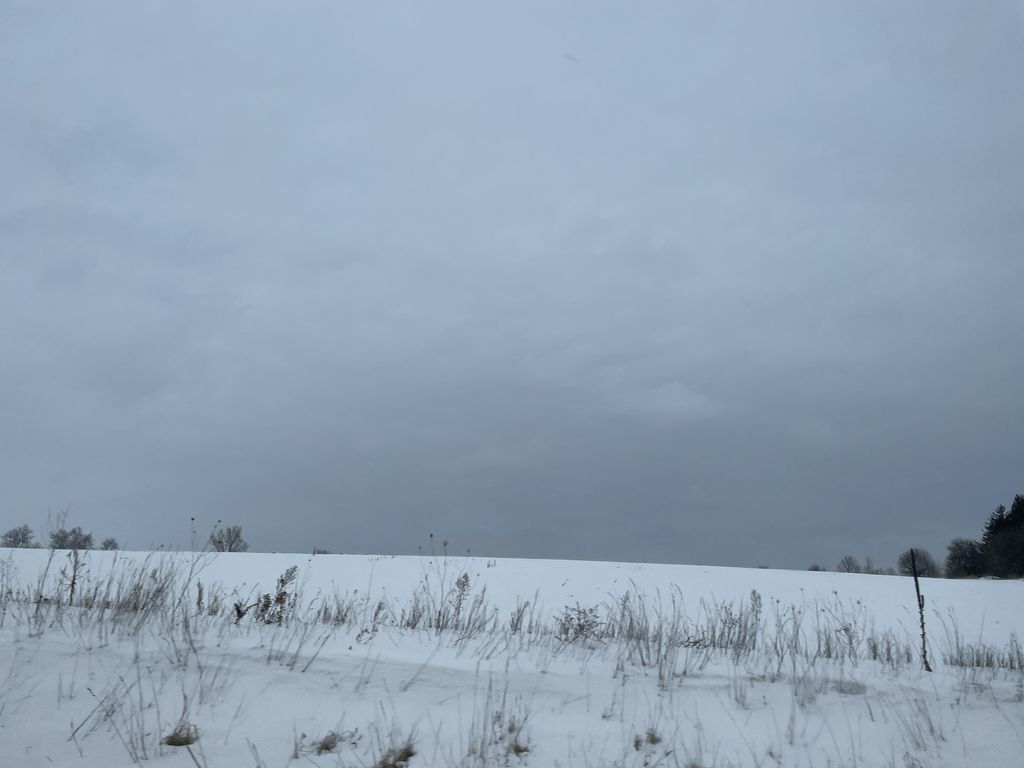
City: kitchener-waterloo